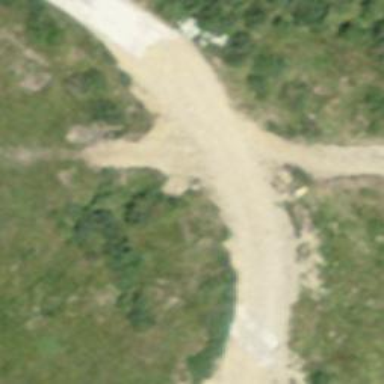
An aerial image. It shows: Service road with pebblestone surface graded as grade2.